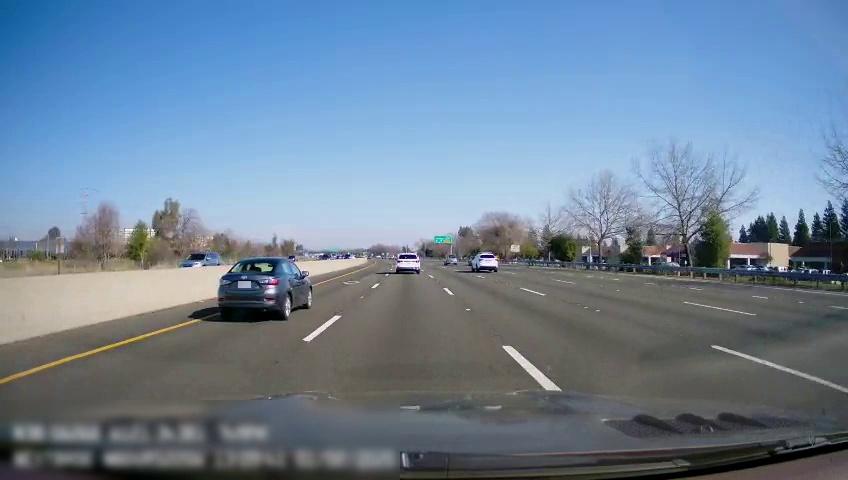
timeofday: Day
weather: Sunny
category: Drivable Space
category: Vehicles | SUV
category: Vehicles | Car
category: Vehicles | SUV
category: Vehicles | Car
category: Vehicles | Van
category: Lanes | Alternate Lane
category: Lanes | Current Lane
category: Lanes | Current Lane
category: Lanes | Alternate Lane
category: Lanes | Alternate Lane
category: Lanes | Alternate Lane
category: Lanes | Alternate Lane
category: Traffic | Signs